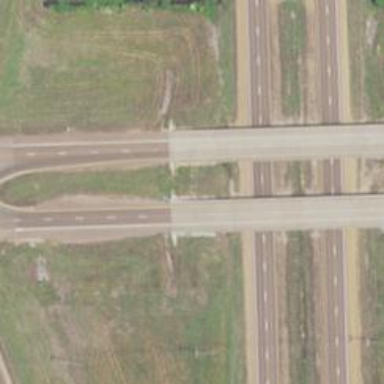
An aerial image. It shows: Beam bridge on primary highway.